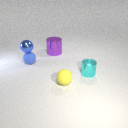
small blue rubber sphere below small blue metal sphere